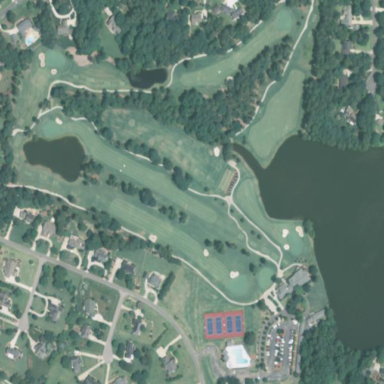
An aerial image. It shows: Golf course.